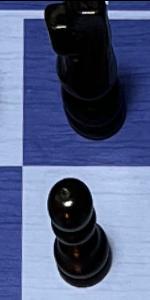
Label: Pawn_Black